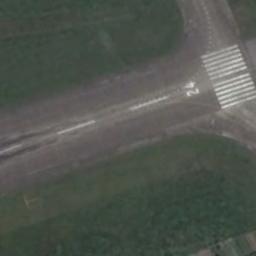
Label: runway